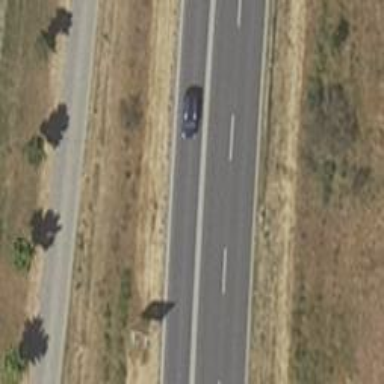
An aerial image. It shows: Asphalt motorway categorized as trunk road.